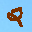
Label: 2